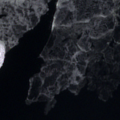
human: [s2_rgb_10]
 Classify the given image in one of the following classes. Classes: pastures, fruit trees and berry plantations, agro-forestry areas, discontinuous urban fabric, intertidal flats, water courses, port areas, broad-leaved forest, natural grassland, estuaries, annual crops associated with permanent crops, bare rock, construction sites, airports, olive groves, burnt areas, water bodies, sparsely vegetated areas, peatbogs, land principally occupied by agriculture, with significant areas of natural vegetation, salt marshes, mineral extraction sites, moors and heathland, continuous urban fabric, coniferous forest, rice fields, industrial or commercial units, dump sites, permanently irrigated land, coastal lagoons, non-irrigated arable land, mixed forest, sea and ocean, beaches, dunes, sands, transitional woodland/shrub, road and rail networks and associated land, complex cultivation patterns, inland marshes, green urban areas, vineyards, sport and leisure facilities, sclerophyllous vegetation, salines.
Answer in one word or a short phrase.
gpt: sea and ocean